Field crop: tomato
Growth stage: 2
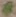
Species: solanum